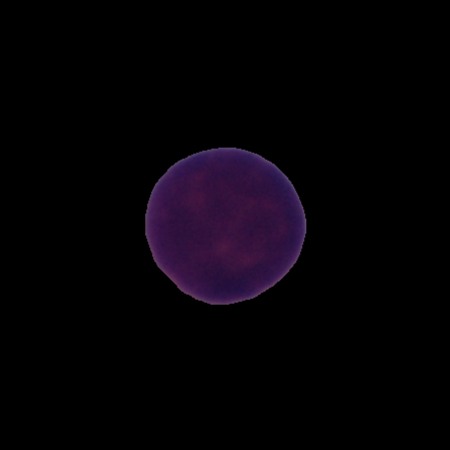
Label: healthy